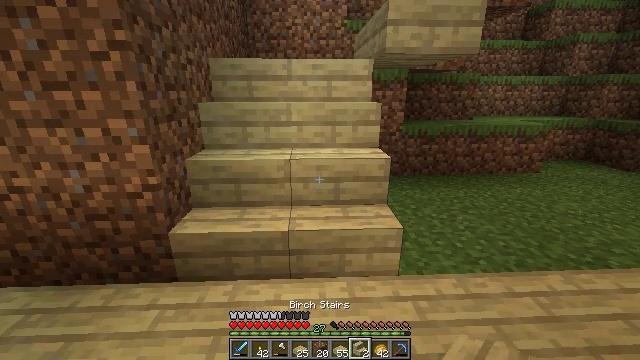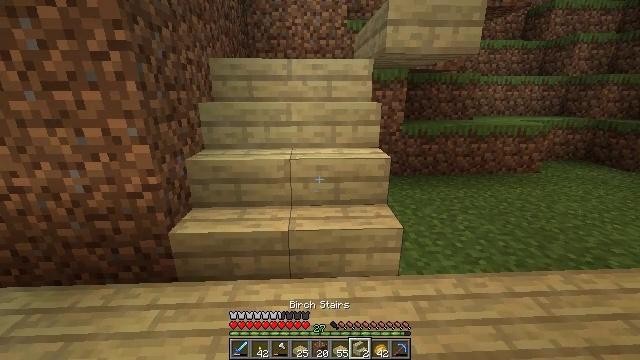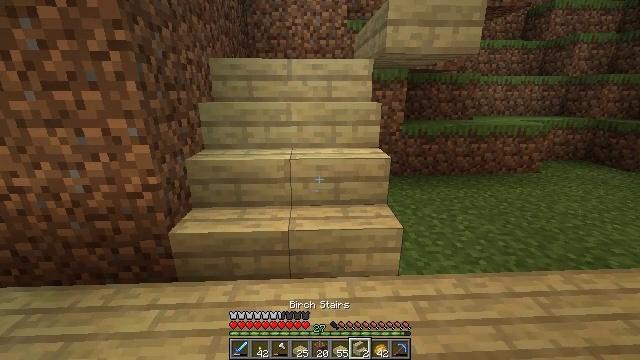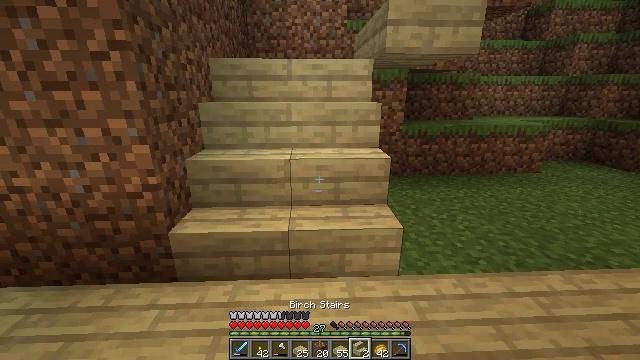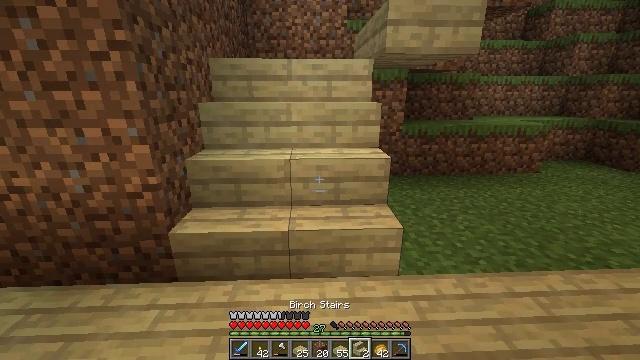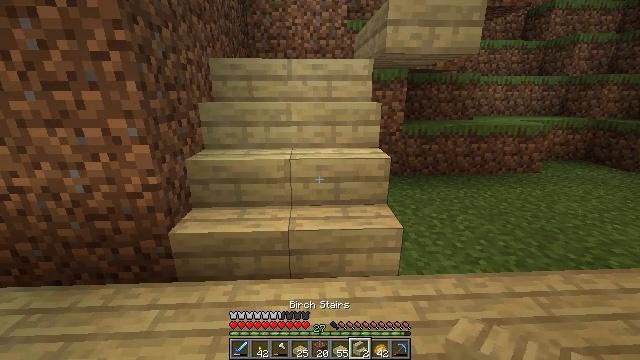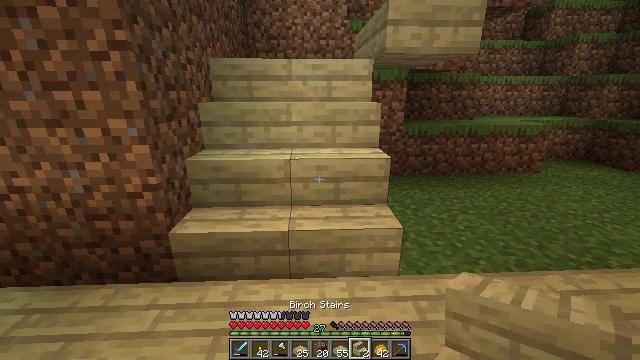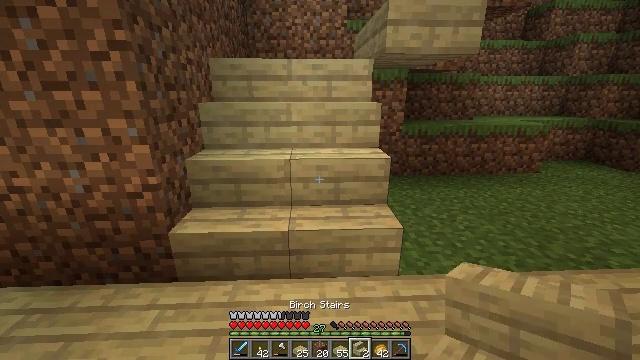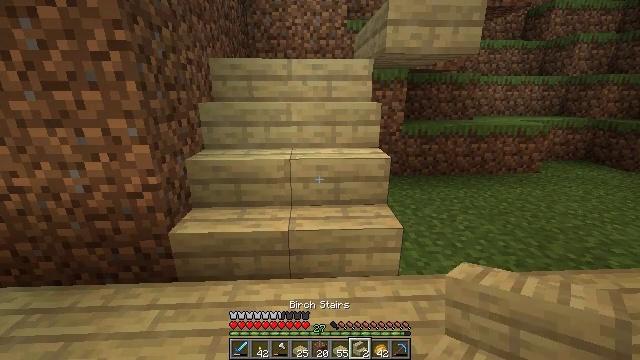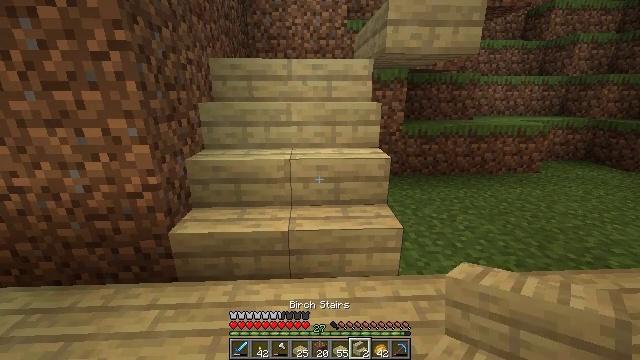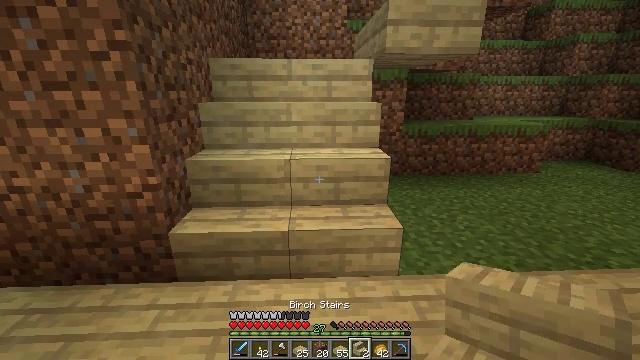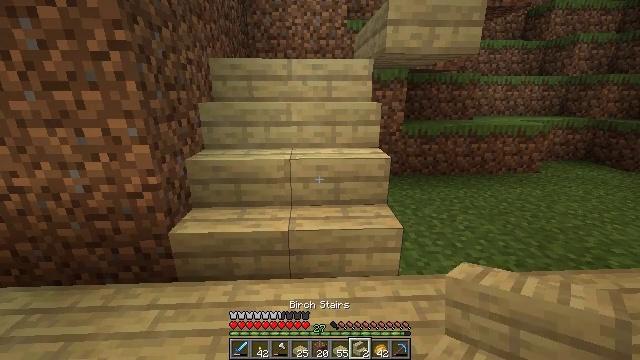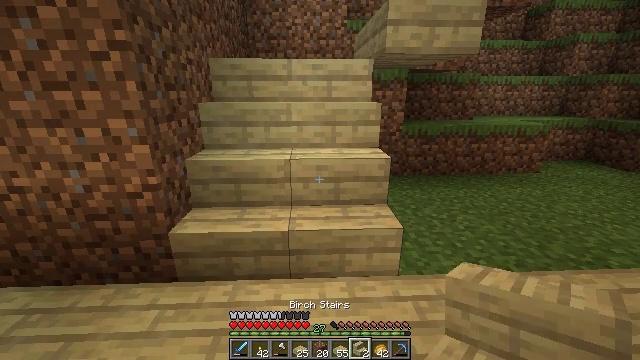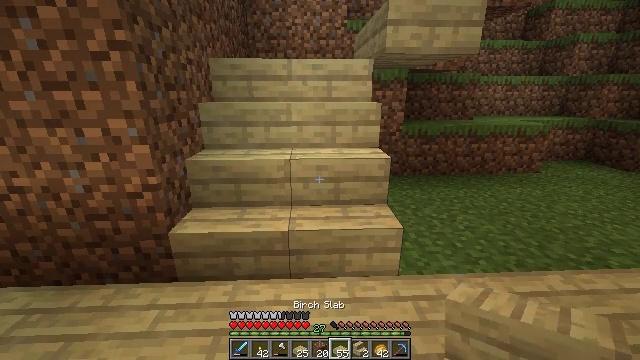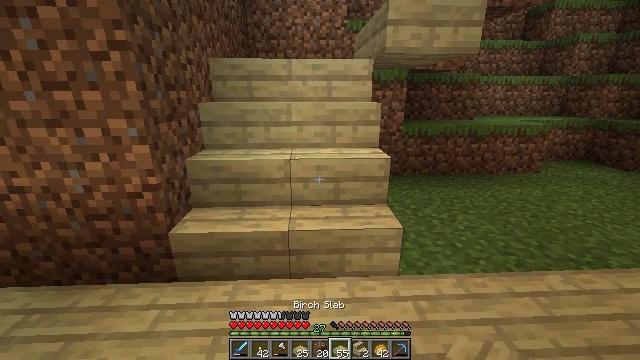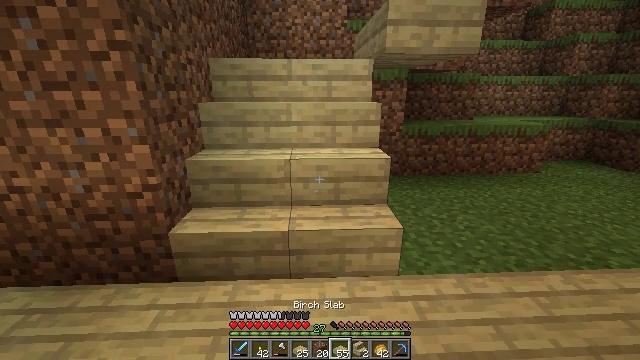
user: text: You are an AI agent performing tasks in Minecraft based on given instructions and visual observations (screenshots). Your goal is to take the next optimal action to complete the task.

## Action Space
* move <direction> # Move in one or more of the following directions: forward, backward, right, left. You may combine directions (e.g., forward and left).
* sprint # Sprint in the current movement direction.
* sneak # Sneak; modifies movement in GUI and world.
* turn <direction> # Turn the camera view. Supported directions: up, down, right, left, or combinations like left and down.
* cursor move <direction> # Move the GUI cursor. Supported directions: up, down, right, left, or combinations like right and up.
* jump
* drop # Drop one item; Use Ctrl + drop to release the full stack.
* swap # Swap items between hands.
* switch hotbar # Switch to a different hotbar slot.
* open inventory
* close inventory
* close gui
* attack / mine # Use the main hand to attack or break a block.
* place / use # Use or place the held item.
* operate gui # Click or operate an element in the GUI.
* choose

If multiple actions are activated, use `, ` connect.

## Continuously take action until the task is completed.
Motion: motion action
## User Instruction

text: Gather the birch stairs from a structure.
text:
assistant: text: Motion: no_op
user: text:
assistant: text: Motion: no_op
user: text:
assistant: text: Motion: no_op
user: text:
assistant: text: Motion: no_op
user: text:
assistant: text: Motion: no_op
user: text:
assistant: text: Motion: no_op
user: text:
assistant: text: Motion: no_op
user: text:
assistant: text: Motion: no_op
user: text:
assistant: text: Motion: no_op
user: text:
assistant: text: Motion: no_op
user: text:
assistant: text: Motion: no_op
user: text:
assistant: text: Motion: no_op
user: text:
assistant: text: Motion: no_op
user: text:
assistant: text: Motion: no_op
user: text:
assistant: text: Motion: no_op
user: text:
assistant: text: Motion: no_op
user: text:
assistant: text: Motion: no_op
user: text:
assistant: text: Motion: no_op
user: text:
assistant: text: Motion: no_op
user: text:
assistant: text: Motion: no_op
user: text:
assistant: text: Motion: no_op
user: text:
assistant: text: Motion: no_op
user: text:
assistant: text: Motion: no_op
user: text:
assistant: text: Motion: no_op
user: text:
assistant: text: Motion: no_op
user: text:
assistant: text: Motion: no_op
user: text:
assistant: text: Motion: no_op
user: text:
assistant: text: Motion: no_op
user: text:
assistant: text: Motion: no_op
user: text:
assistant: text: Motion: no_op